Question: I am trying to both vertically and horizontally align Radio buttons in flexbox. This is what I did so far and the buttons are not aligned properly. Below is my code:
'''
<div class="d-flex flex-column justify-content-between">
<div class="navlist">
<input type="radio" id="male" name="gender" value="male">
<label for="male">XXXX</label><br>
<input type="radio" id="female" name="gender" value="female">
<label for="female">XXXXX</label><br>
<input type="radio" id="other" name="gender" value="other">
<label for="other">XXXXX</label>
</div>
<div class="navlist">
<input type="radio" id="male" name="gender" value="male">
<label for="male">XXXXXXXX</label><br>
<input type="radio" id="female" name="gender" value="female">
<label for="female">YYYYYYYYYYYYY</label><br>
<input type="radio" id="other" name="gender" value="other">
<label for="other">PPPPPPPPPPP</label>
</div>
</div>
'''
This is what it looks like:

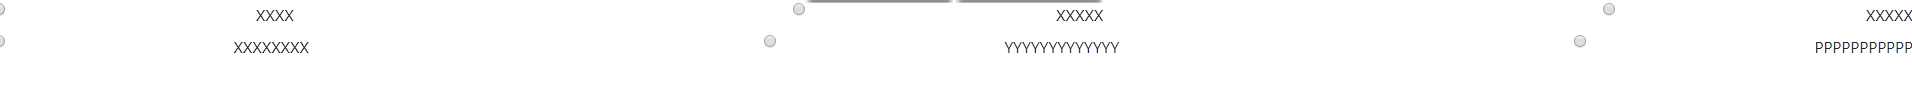
Answer: What do you want to do? 2 columns and 3 rows or 2 rows and 3 columns?
I assumed 2 columns and 3 rows. Then I changed 'flex-column' to 'flex-row' and 'justify-content-between' to 'justify-content-around'. Then I got this, we can change the width of this container.
<URL>
I haven't used any custom css. I hope this will help you
'''
<div class="d-flex flex-row justify-content-around">
<div>
<input type="radio" id="male" name="gender" value="male">
<label for="male">XXXX</label><br>
<input type="radio" id="female" name="gender" value="female">
<label for="female">XXXXX</label><br>
<input type="radio" id="other" name="gender" value="other">
<label for="other">XXXXX</label>
</div>
<div>
<input type="radio" id="male" name="gender" value="male">
<label for="male">XXXXXXXX</label><br>
<input type="radio" id="female" name="gender" value="female">
<label for="female">YYYYYYYYYYYYY</label><br>
<input type="radio" id="other" name="gender" value="other">
<label for="other">PPPPPPPPPPP</label>
</div>
</div>
'''